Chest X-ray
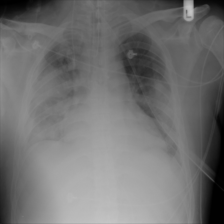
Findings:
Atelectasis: negative
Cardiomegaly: negative
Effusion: negative
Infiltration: positive
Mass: negative
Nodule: negative
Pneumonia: negative
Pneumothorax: negative
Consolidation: negative
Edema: negative
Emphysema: negative
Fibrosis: negative
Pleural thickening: negative
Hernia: negative